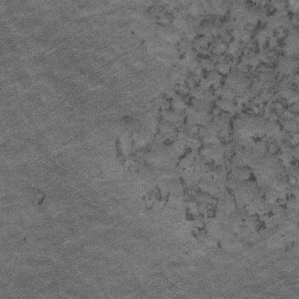
Label: frost